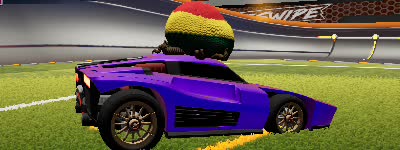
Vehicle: breakout